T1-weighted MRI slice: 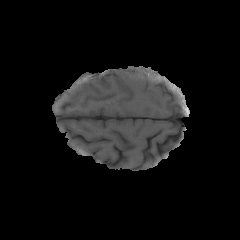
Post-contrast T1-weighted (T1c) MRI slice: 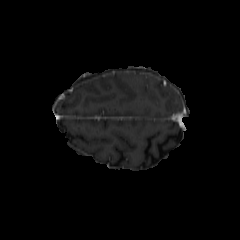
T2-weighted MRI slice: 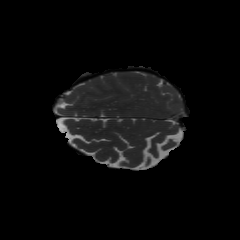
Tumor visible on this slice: no